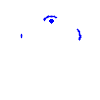
Particle: kaon